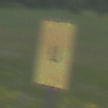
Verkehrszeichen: AnkuendigungOderFortsetzungUmleitungOhnePfeilsymbol
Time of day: Midday
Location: Outdoor (RoadRail)
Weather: PartlyCloudy
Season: NotSpecified
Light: Natural